Field crop: tomato
Growth stage: 1
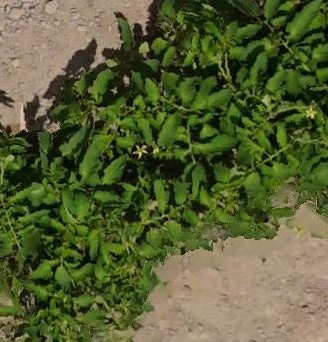
Species: tomato